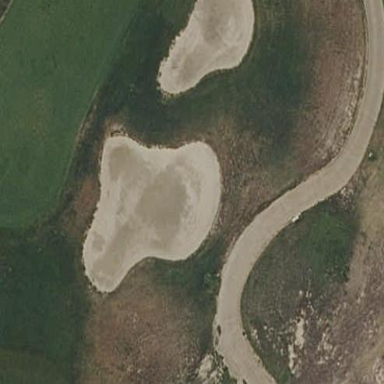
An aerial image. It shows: Bunker filled with sand on golf course.